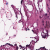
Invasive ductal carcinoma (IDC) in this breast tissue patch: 0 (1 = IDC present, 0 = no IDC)